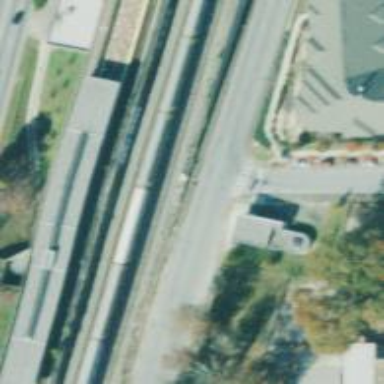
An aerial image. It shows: Train station building.